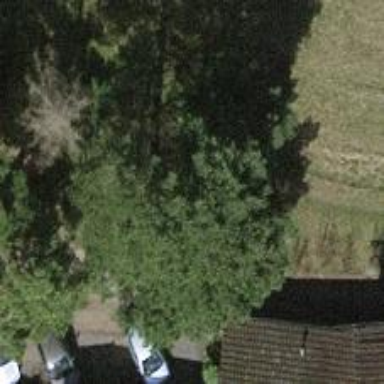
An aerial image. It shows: Urban tree with evergreen needle-leaved foliage.